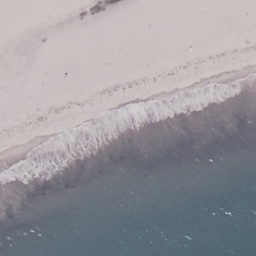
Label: beach